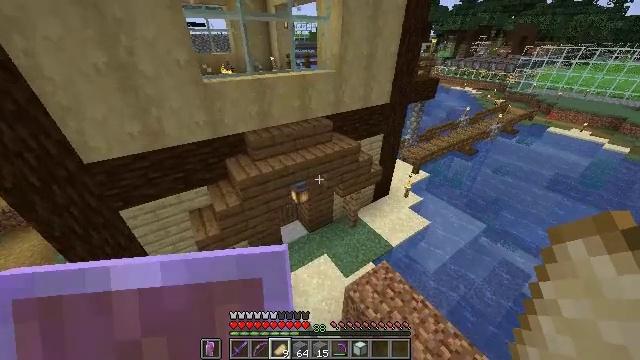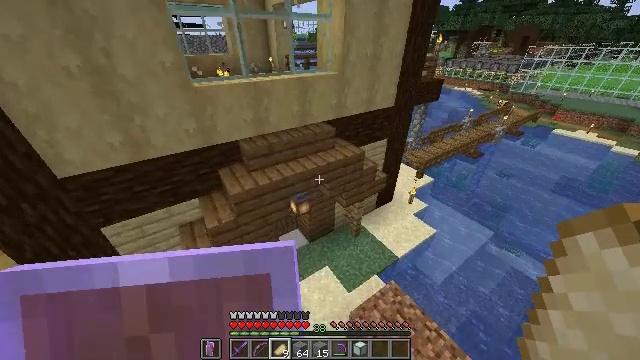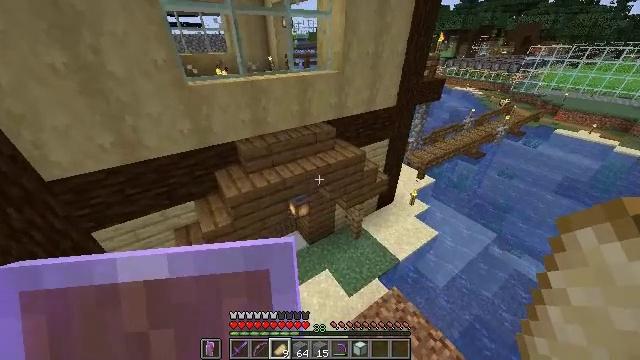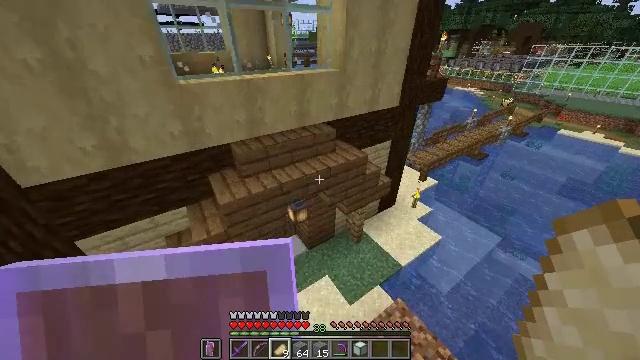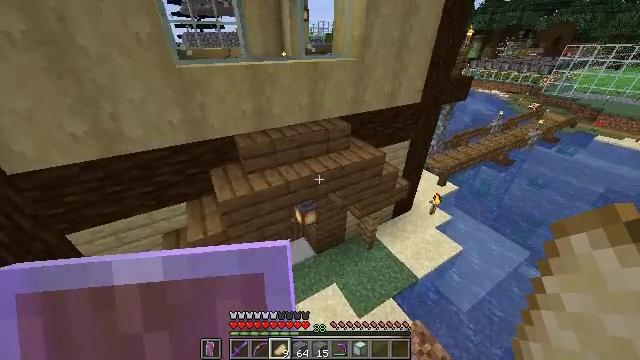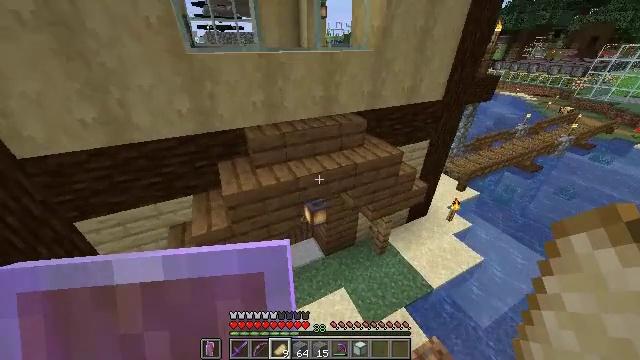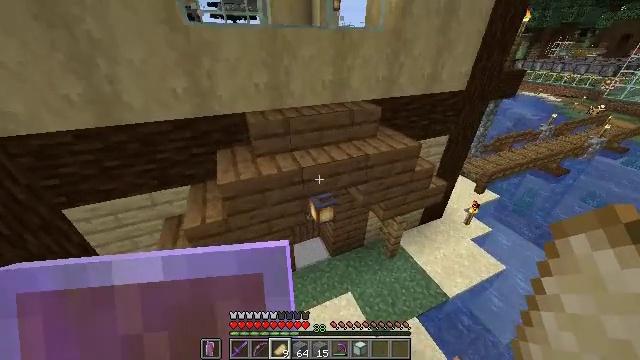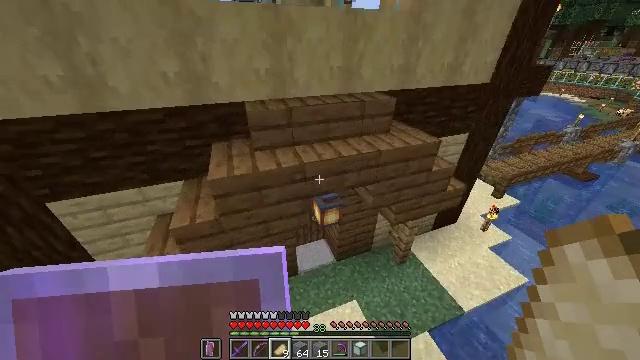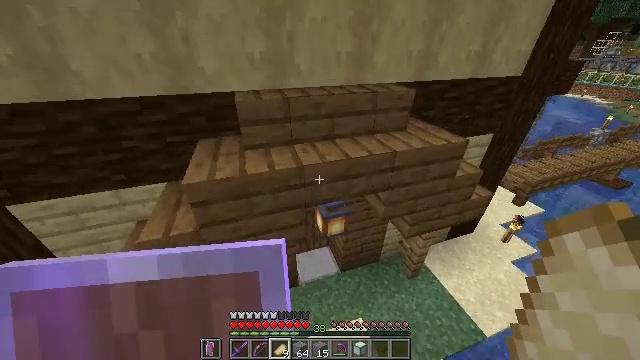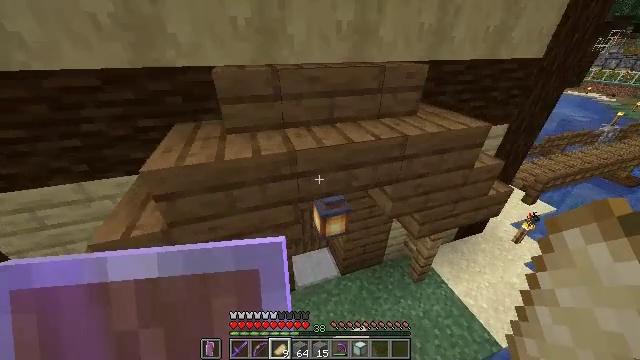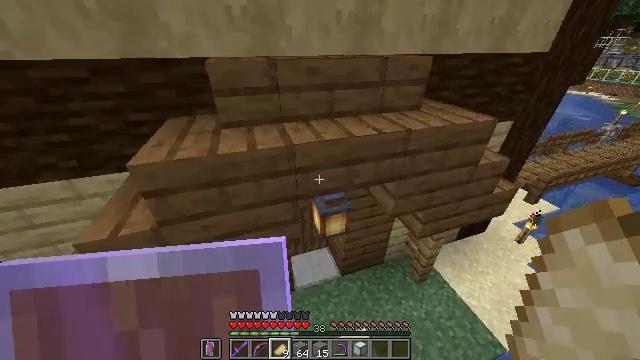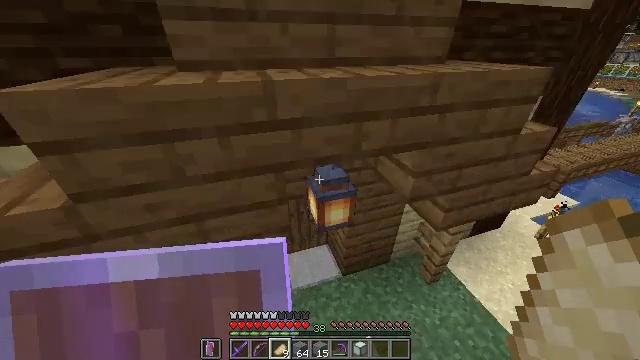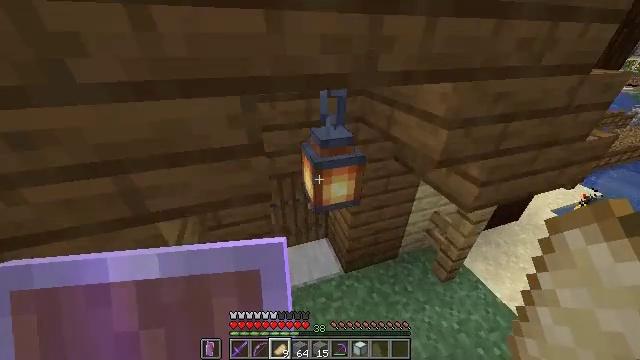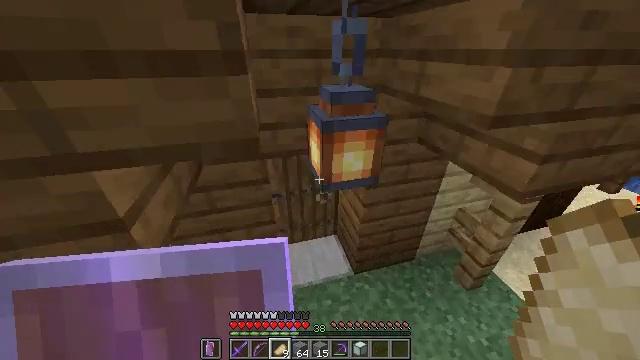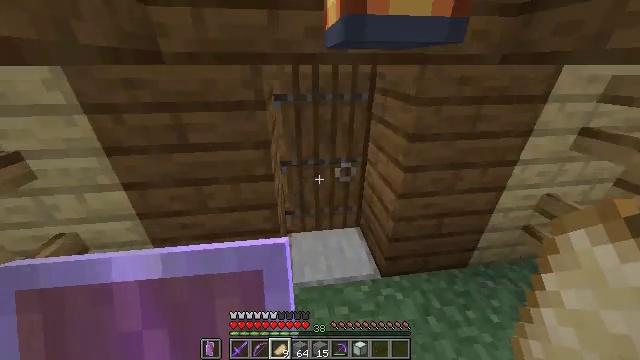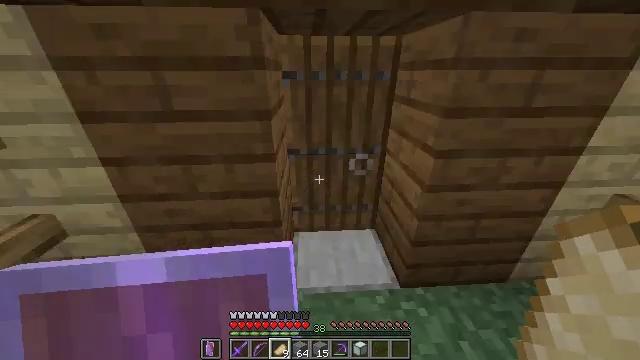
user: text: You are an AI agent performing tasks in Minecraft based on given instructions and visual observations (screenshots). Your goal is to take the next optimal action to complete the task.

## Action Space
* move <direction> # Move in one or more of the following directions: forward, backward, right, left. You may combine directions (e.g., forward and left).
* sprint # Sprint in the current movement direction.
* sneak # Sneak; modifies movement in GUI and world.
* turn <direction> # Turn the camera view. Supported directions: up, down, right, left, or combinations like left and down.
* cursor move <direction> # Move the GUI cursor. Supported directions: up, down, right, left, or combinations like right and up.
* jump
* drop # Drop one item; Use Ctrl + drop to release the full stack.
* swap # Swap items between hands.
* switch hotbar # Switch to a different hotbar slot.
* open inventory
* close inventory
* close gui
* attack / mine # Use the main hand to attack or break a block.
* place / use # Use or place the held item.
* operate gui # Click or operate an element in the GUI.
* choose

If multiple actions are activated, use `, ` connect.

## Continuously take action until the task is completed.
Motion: motion action
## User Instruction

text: craft item popped chorus fruit
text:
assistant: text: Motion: move forward, sprint
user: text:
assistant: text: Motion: move forward, sprint
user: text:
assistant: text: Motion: move forward, sprint
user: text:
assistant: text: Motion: move forward, sprint, turn left
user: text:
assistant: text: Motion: move forward, sprint, turn left
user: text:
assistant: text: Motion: move forward, sprint, turn left
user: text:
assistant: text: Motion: move forward, sprint, turn left
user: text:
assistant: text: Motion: move forward, sprint, turn left
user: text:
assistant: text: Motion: move forward, sprint
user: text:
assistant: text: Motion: move forward, sprint
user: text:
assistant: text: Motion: move forward, sprint
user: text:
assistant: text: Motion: move forward, sprint
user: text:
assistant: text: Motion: move forward, sprint, turn left
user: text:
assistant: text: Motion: move forward, sprint, turn left and up
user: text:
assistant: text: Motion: move forward, sprint, turn left and up
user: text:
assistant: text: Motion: move forward, sprint, turn left and up
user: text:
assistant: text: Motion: move forward, sprint, turn left
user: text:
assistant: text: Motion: move forward, sprint
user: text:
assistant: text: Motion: move forward, sprint, turn left and up
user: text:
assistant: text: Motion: move forward, sprint, turn up
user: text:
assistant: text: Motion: move forward, sprint
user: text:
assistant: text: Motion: move forward, sprint, use / place
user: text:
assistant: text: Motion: move forward, sprint, use / place
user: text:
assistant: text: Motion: move forward, sprint, use / place
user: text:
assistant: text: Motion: move forward, sprint, use / place
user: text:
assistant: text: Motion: move forward, sprint
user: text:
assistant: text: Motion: move forward, sprint, turn left and up
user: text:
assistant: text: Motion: move forward, sprint, turn left and up
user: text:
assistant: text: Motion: move forward, sprint, turn left and up
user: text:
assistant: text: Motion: move forward, sprint, turn left and up